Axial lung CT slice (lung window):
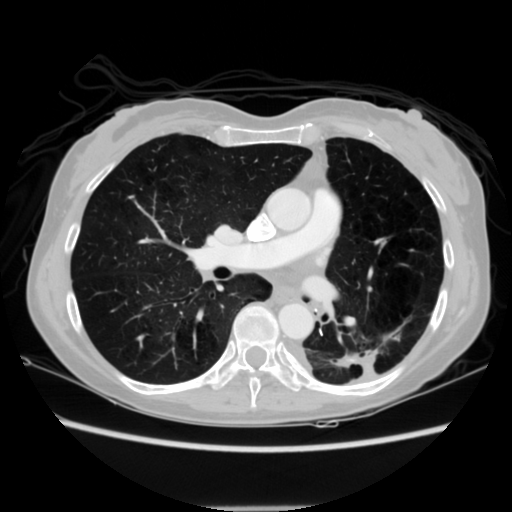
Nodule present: no